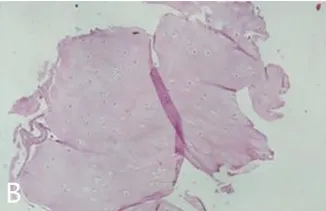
The pathology examination of the resected mass showed cartilage map (A, B).
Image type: pathology (h&e)